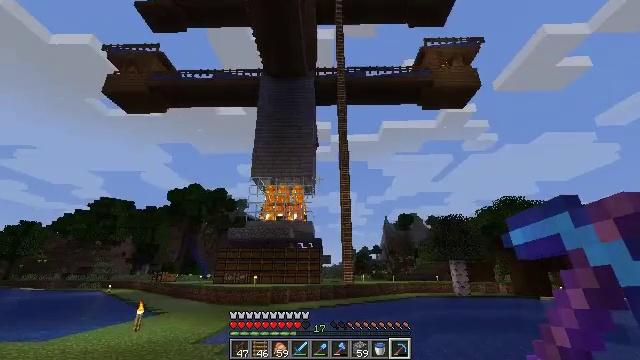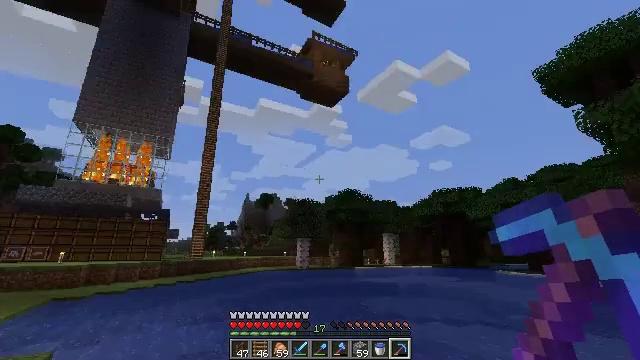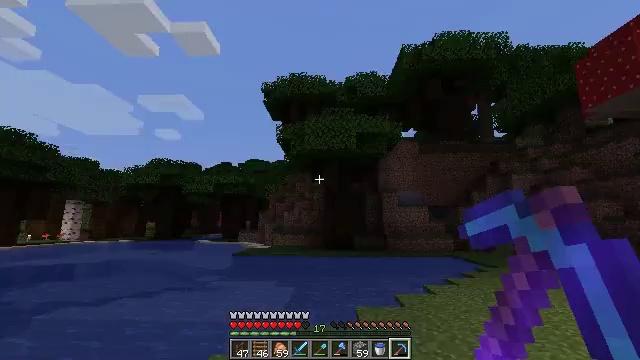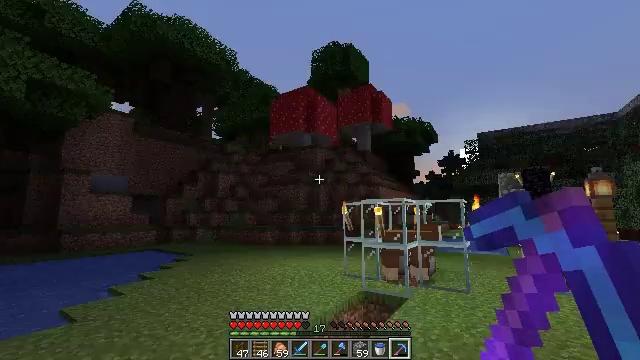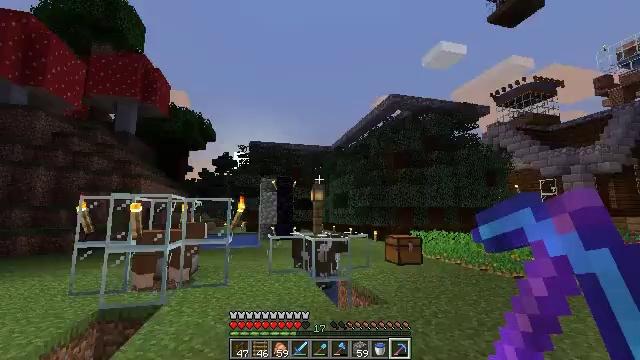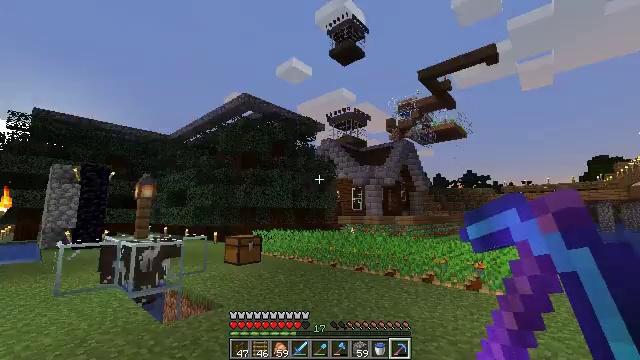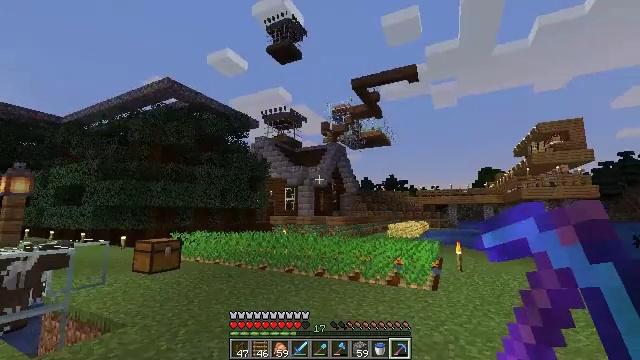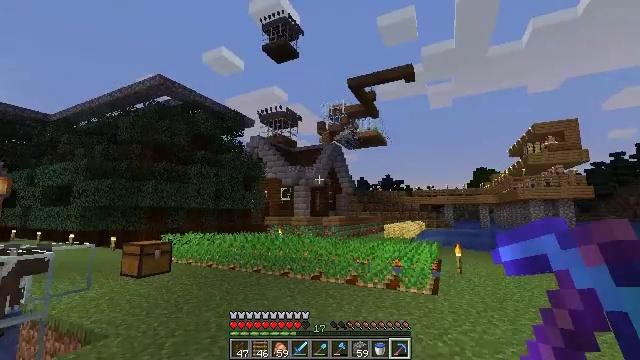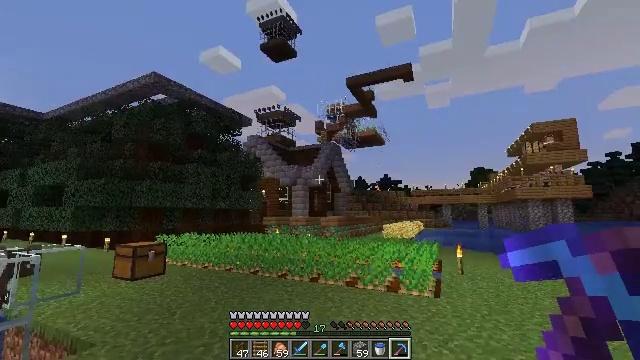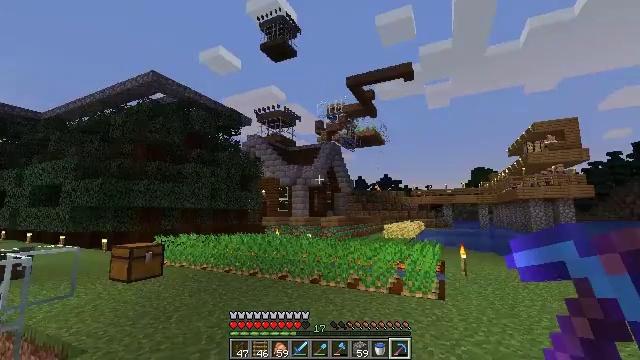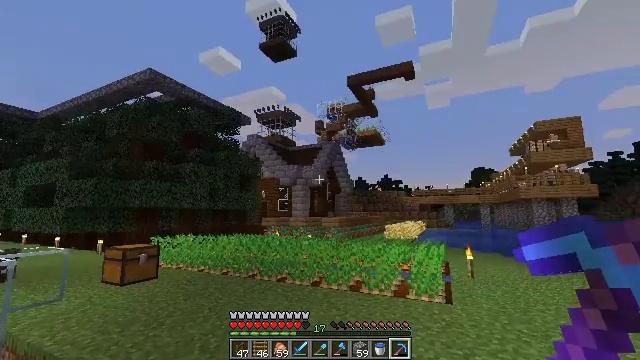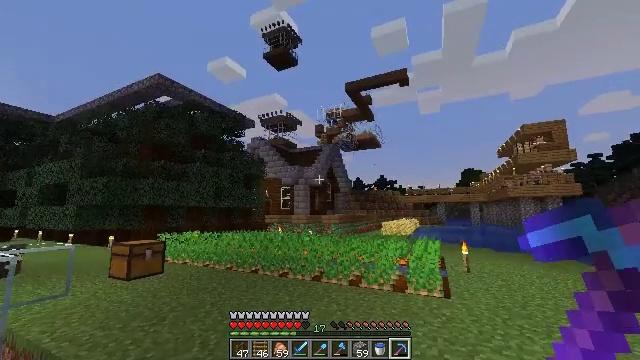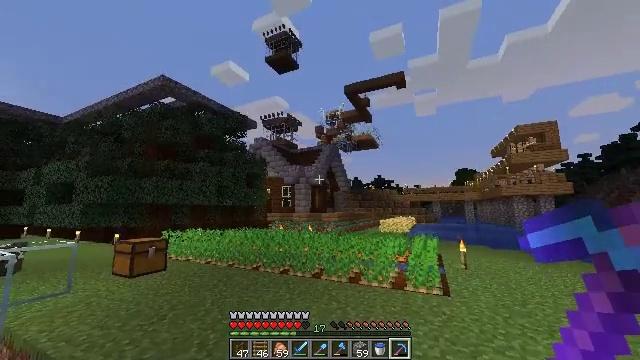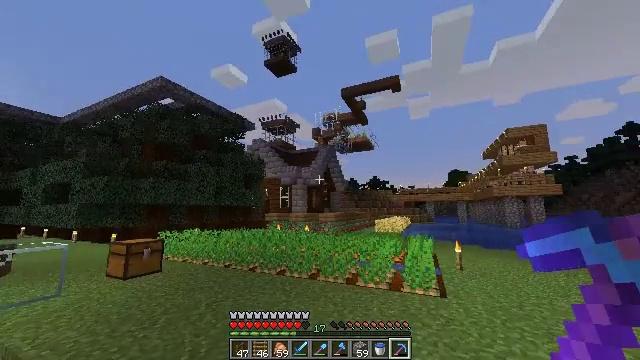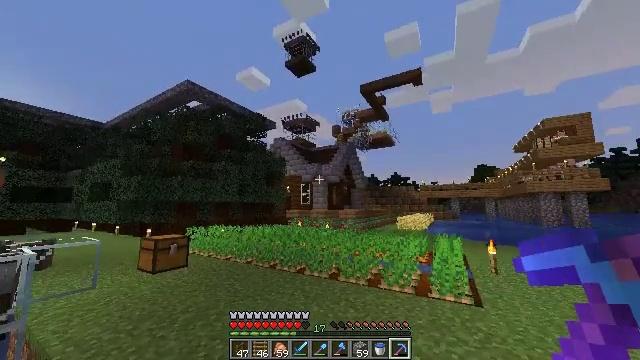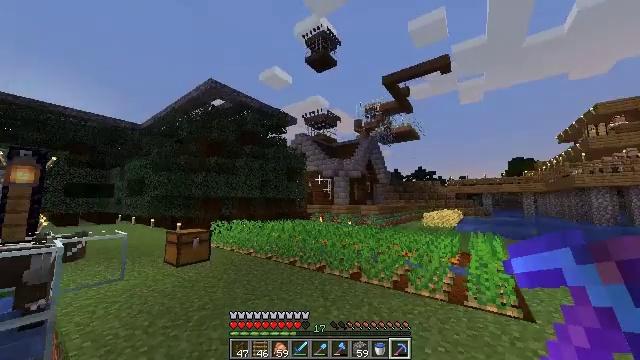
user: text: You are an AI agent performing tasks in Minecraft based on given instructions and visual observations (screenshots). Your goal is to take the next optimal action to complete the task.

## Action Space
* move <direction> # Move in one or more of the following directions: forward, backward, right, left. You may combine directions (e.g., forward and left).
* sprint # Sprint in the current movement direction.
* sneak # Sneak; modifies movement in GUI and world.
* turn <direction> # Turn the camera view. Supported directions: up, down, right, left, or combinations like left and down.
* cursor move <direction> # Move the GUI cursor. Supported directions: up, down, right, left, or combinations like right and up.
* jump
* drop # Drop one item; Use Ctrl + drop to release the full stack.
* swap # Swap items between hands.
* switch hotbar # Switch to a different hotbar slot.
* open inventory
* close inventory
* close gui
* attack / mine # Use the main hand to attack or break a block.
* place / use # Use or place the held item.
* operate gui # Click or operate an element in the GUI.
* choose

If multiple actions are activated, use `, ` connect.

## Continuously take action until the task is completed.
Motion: motion action
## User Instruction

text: Open the crafting table to make a piston.
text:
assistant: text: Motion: turn right and down
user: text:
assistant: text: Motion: turn right and down
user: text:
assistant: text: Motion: turn right and down
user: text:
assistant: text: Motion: turn right
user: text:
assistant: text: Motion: move forward, turn right
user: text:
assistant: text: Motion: move forward, turn right
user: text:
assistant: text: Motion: move forward
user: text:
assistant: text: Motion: move forward
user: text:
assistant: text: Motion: move forward
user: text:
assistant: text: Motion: move forward, sprint
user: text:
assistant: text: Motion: move forward, sprint
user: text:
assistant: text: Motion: move forward, sprint
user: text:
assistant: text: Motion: move forward, sprint
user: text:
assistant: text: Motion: move forward, turn left
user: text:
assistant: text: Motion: move forward, turn left and down
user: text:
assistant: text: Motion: move forward, turn left and down
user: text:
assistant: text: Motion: move forward, turn left and down
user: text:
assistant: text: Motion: move forward, sprint, turn left and down
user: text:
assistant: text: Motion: move forward, sprint, turn left and down
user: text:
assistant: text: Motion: move forward, sprint, turn left
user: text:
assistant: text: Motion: move forward, sprint
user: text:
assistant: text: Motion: move forward
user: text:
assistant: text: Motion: move forward
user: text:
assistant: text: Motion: move forward
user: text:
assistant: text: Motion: move forward, sprint, turn left
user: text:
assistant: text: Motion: move forward, sprint
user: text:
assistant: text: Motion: move forward, sprint, turn left
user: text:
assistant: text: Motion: move forward, turn left
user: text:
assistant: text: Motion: move forward
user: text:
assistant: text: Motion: move forward